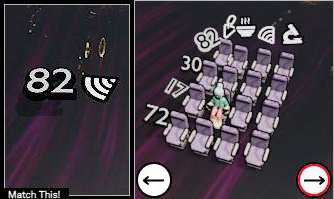
Task: seats
Answer: no